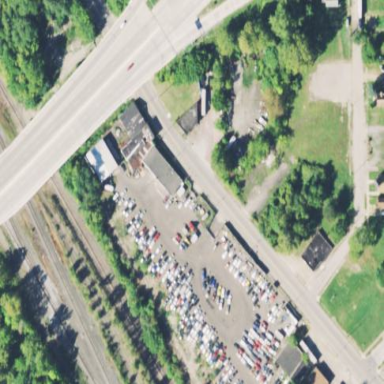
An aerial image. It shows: Scrap yard situated in industrial area.